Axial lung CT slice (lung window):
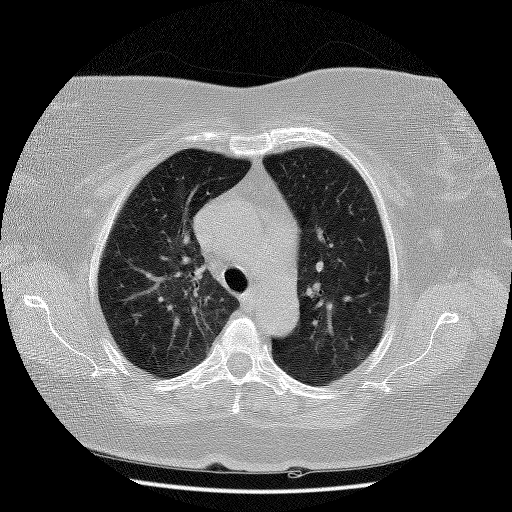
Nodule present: no